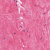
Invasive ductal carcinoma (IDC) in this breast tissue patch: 0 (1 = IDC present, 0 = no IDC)